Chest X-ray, PA view. Patient: 30 years old, sex M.
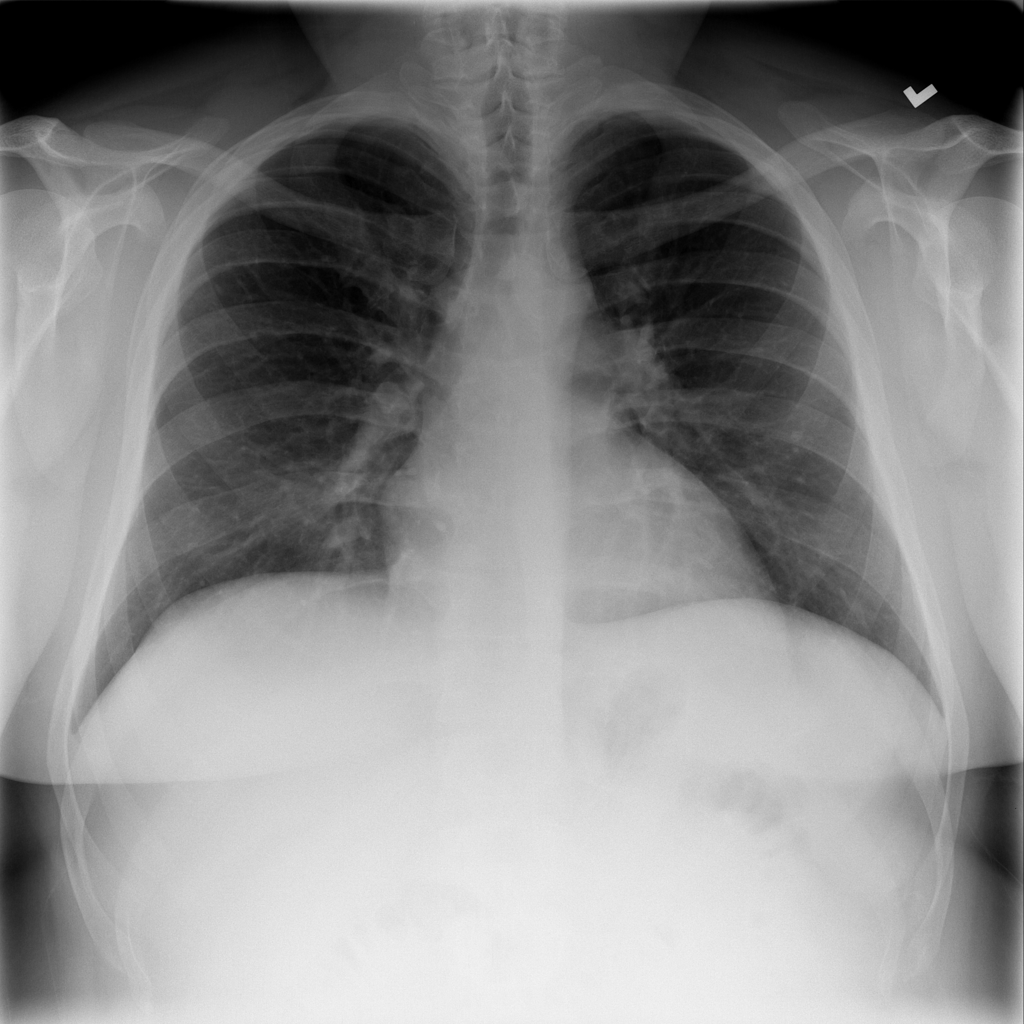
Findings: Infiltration